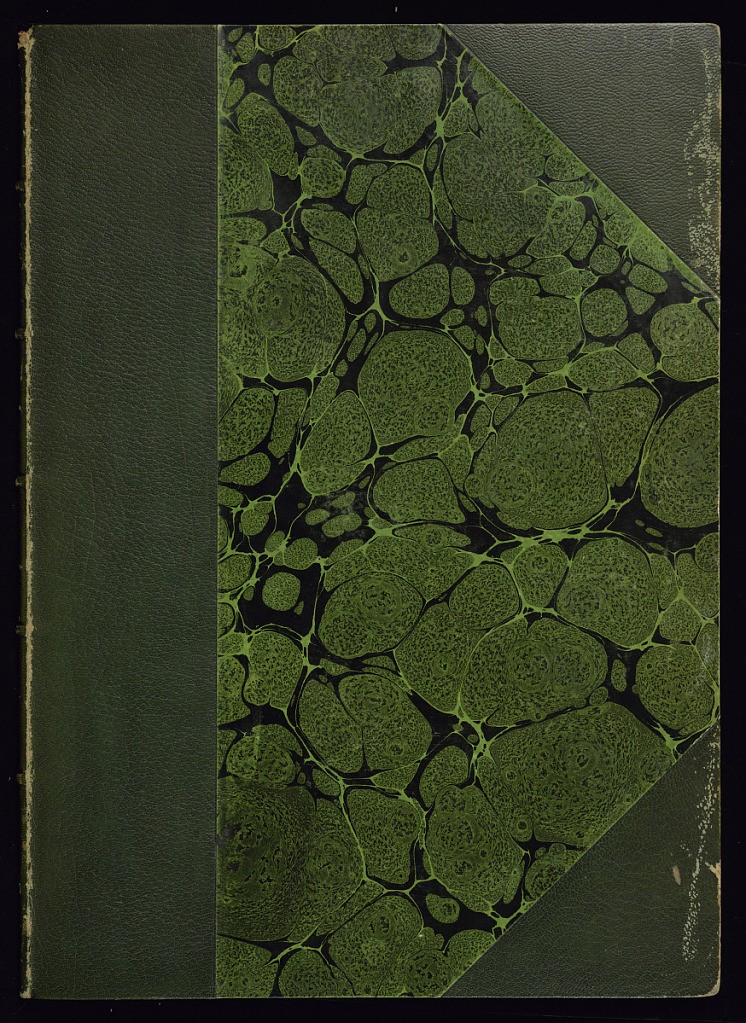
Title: Album of Ornament Designs and Elevations
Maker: Nicolas-Jean-Baptiste Poilly, de, French, 1707 – 1780
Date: mid- 18th century
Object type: Album
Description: Album of designs for rococo ornament and cartouches bound with elevations of church interiors.